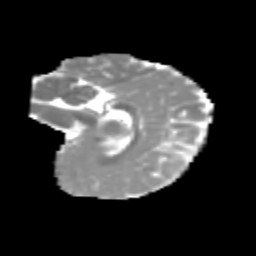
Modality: MD
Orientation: sagittal
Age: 7
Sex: female
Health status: healthy